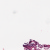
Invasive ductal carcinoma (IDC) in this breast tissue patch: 0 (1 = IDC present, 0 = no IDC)